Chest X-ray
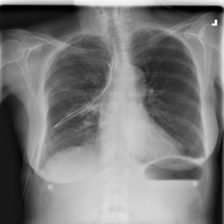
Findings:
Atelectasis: negative
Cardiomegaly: negative
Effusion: negative
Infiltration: negative
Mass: negative
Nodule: negative
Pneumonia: negative
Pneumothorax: negative
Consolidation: negative
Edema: negative
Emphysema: negative
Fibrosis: negative
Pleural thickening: negative
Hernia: negative